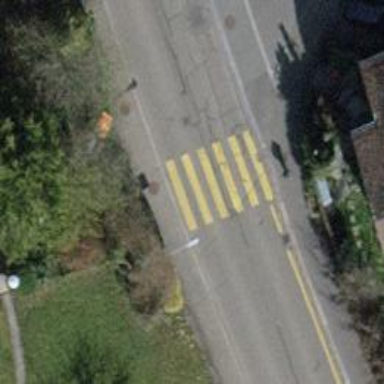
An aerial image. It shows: Uncontrolled crossing on the road.